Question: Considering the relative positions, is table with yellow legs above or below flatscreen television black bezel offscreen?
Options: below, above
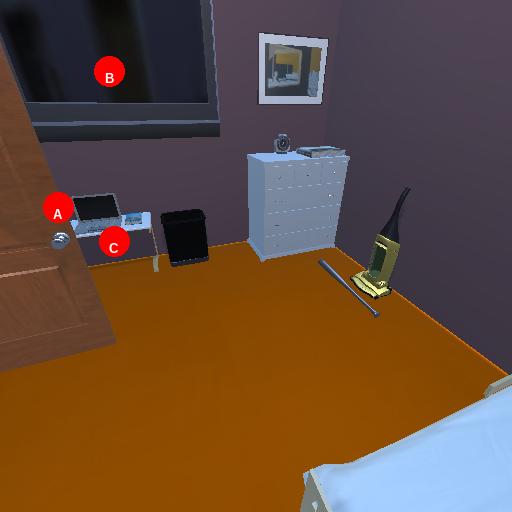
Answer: below